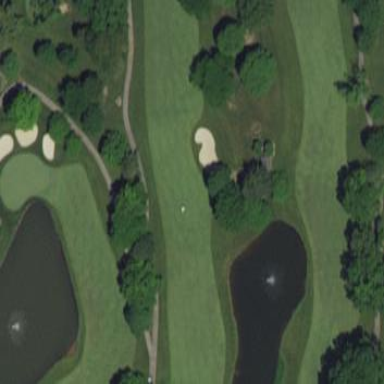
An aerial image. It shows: Grassy area designated as golf fairway.